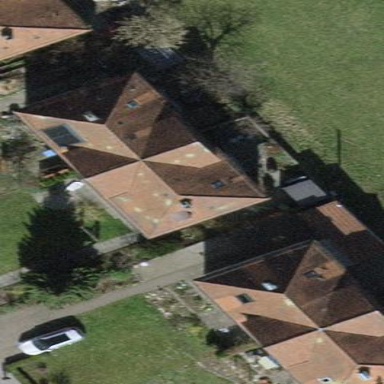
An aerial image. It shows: Building with tiled roof.